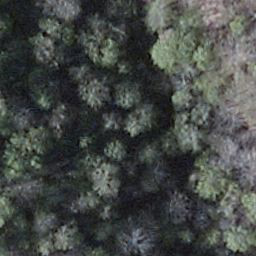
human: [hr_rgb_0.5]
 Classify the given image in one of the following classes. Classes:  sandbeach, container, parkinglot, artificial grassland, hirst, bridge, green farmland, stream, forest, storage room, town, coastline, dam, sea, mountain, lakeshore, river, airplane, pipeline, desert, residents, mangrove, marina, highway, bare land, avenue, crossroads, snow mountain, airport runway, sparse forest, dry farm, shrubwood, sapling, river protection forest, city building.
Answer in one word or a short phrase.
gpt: shrubwood